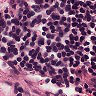
Metastatic tissue present: no